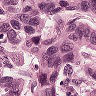
Metastatic tissue present: yes